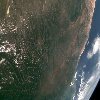
Label: land